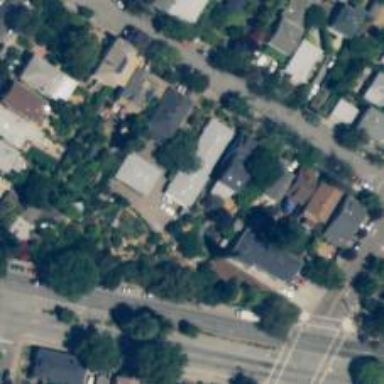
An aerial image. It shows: Neighborhood.